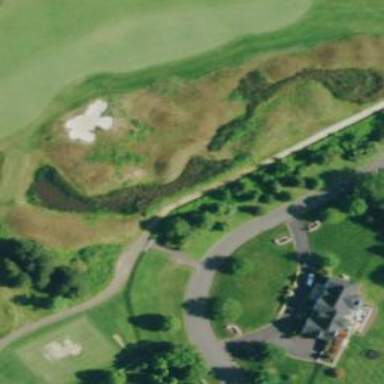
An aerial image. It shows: Golf fairway surrounded by grass.